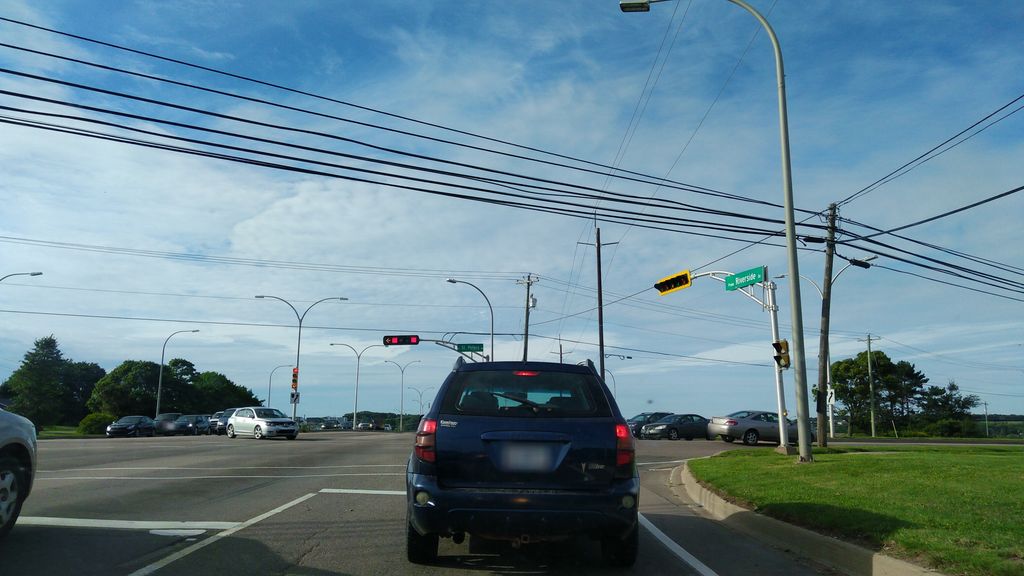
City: charlottetown